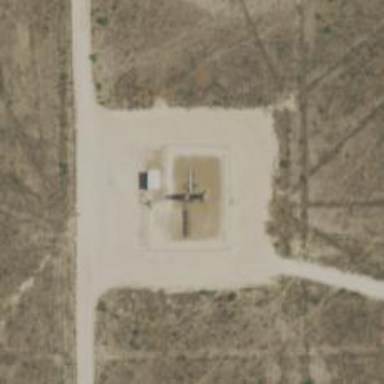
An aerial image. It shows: Petroleum well.